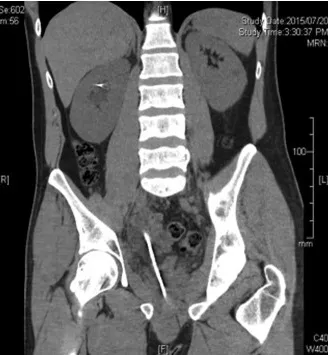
(A, B) CT demonstrating the wider proximal tip of the scope and the rippling appearance of the shaft.
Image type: radiology (ct)